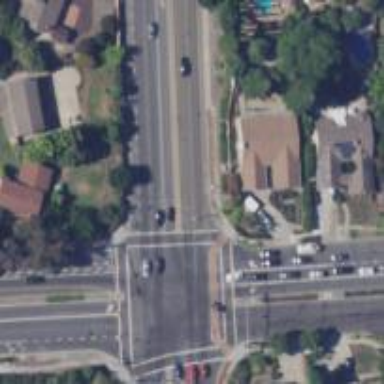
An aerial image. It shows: Crossing on the road.